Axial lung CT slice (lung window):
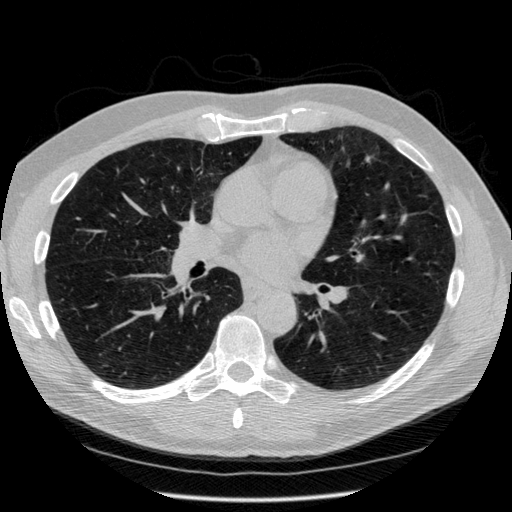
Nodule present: no